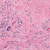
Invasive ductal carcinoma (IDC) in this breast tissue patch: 1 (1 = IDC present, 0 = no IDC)